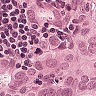
Metastatic tissue present: yes